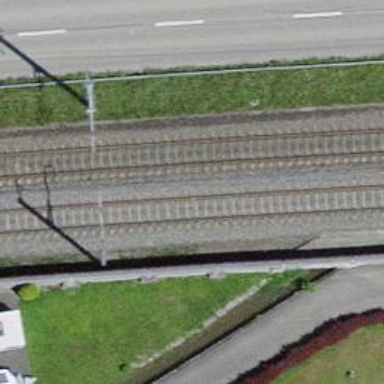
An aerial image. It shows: Single-track electrified railway with contact line.